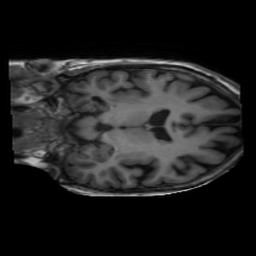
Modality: T1w
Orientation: coronal
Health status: ill
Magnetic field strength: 3 T